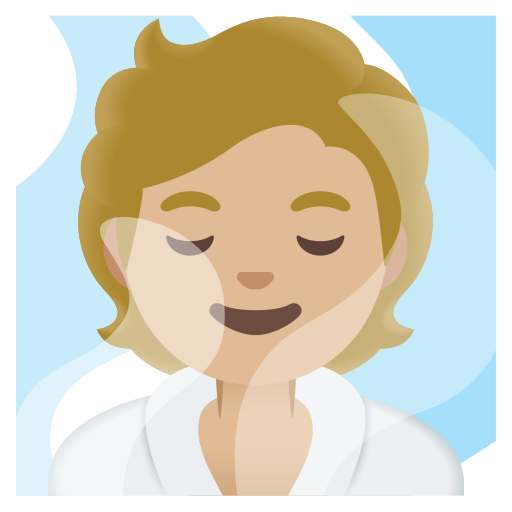
Emoji: 🧖🏼